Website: home-depot
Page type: receipt
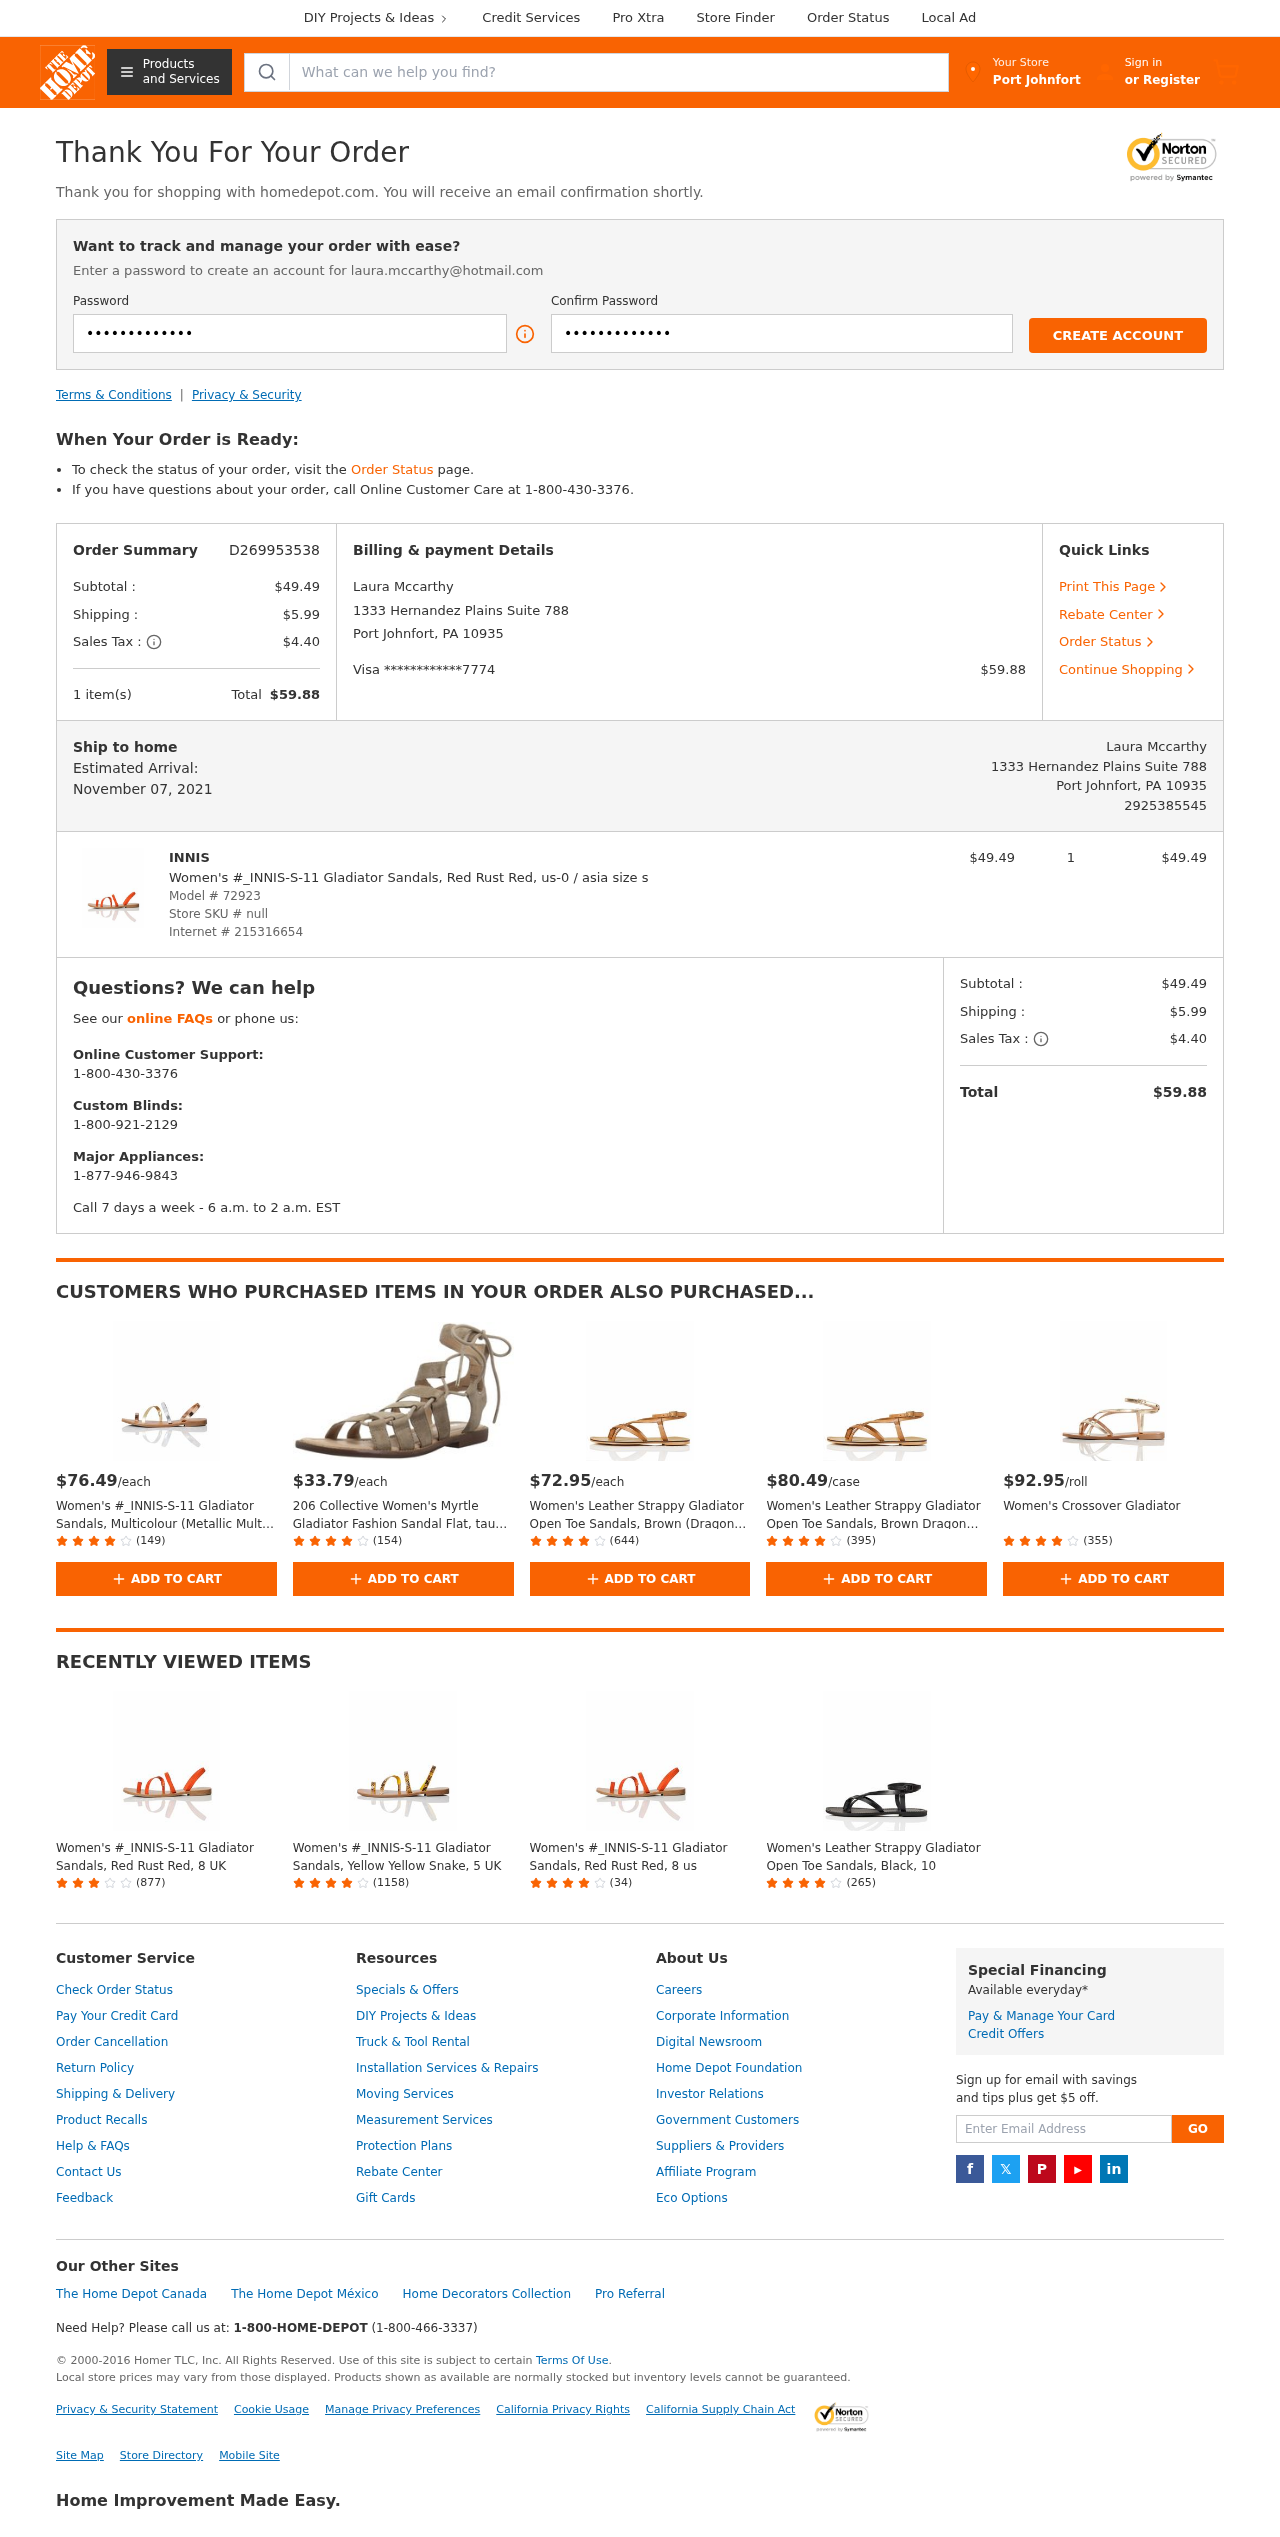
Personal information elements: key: PII_CARD_LAST4
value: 7774
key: PII_CARD_TYPE
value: Visa
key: PII_CITY
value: Port Johnfort
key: PII_EMAIL
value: laura.mccarthy@hotmail.com
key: PII_FULLNAME
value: Laura Mccarthy
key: PII_PHONE
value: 2925385545
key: PII_STREET
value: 1333 Hernandez Plains Suite 788
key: PII_CITY_STATE_ZIP
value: Port Johnfort, PA 10935
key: PII_FULLNAME2
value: Laura Mccarthy
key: PII_POSTCODE
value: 10935
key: PII_STATE_ABBR
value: PA
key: PII_POSTCODE_FULL
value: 10935
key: PII_CITY_STATE
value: Port Johnfort, PA
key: PII_POSTCODE_NUMERIC
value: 10935
Product elements: key: PRODUCT1_BRAND
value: INNIS
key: PRODUCT1_NAME
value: Women's #_INNIS-S-11 Gladiator Sandals, Red Rust Red, us-0 / asia size s
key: PRODUCT1_PRICE
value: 49.49
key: PRODUCT1_QUANTITY
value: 1
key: PRODUCT2_PRICE
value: $76.49
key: PRODUCT2_NAME
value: Women's #_INNIS-S-11 Gladiator Sandals, Multicolour (Metallic Multi), US 5
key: PRODUCT2_NUM_RATINGS
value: (149)
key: PRODUCT3_PRICE
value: $33.79
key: PRODUCT3_NAME
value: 206 Collective Women's Myrtle Gladiator Fashion Sandal Flat, taupe suede, 9 B US
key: PRODUCT3_NUM_RATINGS
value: (154)
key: PRODUCT4_PRICE
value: $72.95
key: PRODUCT4_NAME
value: Women's Leather Strappy Gladiator Open Toe Sandals, Brown (Dragon Tan), 3
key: PRODUCT4_NUM_RATINGS
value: (644)
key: PRODUCT5_PRICE
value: $80.49
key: PRODUCT5_NAME
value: Women's Leather Strappy Gladiator Open Toe Sandals, Brown Dragon Tan, 8
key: PRODUCT5_NUM_RATINGS
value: (395)
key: PRODUCT6_PRICE
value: $92.95
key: PRODUCT6_NAME
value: Women's Crossover Gladiator
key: PRODUCT6_NUM_RATINGS
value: (355)
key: PRODUCT7_NAME
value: Women's #_INNIS-S-11 Gladiator Sandals, Red Rust Red, 8 UK
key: PRODUCT7_NUM_RATINGS
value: (877)
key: PRODUCT8_NAME
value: Women's #_INNIS-S-11 Gladiator Sandals, Yellow Yellow Snake, 5 UK
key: PRODUCT8_NUM_RATINGS
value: (1158)
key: PRODUCT9_NAME
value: Women's #_INNIS-S-11 Gladiator Sandals, Red Rust Red, 8 us
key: PRODUCT9_NUM_RATINGS
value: (34)
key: PRODUCT10_NAME
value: Women's Leather Strappy Gladiator Open Toe Sandals, Black, 10
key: PRODUCT10_NUM_RATINGS
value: (265)
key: PRODUCT_MODEL_NUMBER
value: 72923
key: PRODUCT_INTERNET_NUMBER
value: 215316654
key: PRODUCT1_LINE_TOTAL
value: $49.49
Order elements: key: ORDER_ID
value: D269953538
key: ORDER_SUBTOTAL
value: $49.49
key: ORDER_SHIPPING_COST
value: $5.99
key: ORDER_TAX
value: $4.40
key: ORDER_NUM_ITEMS
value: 1 item(s)
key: ORDER_TOTAL
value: $59.88
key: ORDER_DELIVERY_DATE
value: November 07, 2021
Search elements: key: HEADER_SEARCH
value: What can we help you find?
Other elements: key: STORE_SKU
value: null